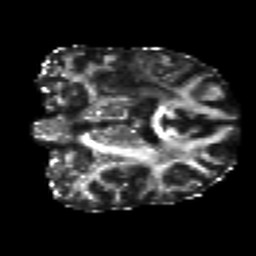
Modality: FA
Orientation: coronal
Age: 47
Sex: female
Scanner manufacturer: siemens
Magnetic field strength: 3 T
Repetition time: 7.3 s
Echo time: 0.087 s